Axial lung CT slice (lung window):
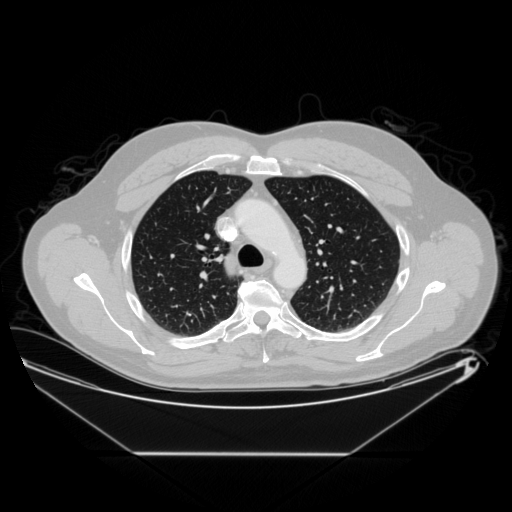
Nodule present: no